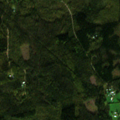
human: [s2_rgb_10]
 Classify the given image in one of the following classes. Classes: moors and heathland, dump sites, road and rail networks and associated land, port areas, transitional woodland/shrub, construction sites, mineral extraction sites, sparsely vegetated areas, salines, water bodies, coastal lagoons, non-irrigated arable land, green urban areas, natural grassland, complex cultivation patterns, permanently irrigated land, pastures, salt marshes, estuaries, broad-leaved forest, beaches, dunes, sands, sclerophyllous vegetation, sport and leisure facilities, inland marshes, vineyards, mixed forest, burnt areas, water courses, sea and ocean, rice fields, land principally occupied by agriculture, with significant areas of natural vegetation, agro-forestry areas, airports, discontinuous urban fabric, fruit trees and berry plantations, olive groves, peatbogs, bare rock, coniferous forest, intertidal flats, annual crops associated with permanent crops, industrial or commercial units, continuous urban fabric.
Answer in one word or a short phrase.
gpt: broad-leaved forest, coniferous forest, mixed forest, transitional woodland/shrub